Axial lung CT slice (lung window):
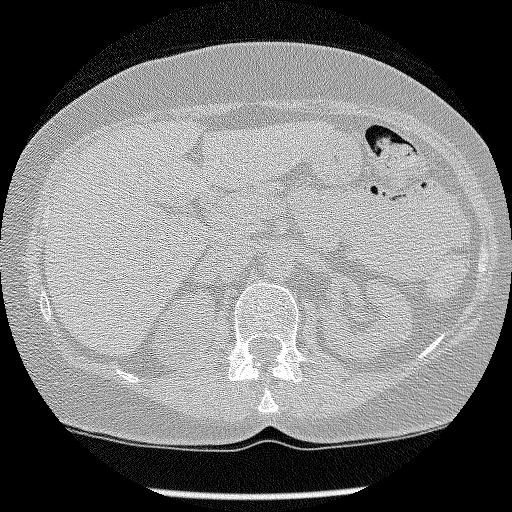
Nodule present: no